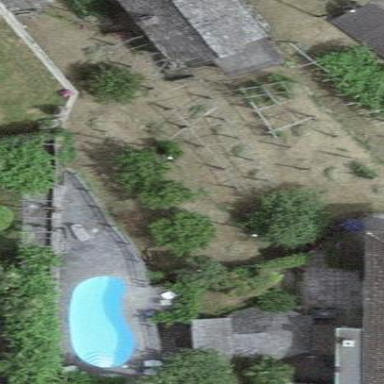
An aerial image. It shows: Garden area designated for leisure land.